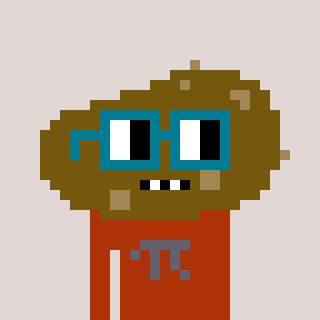
a pixel art character with square dark green glasses, a potato-shaped head and a hotbrown-colored body on a warm background